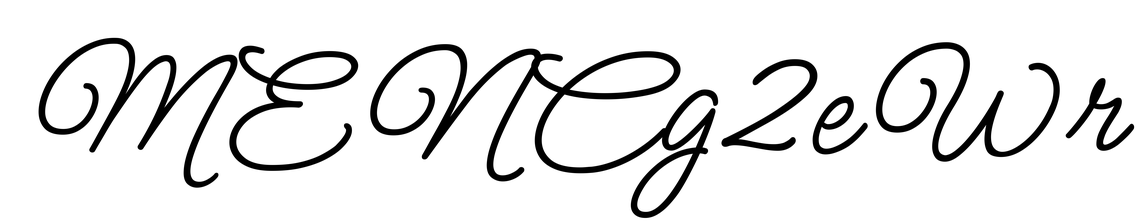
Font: MeowScript-Regular